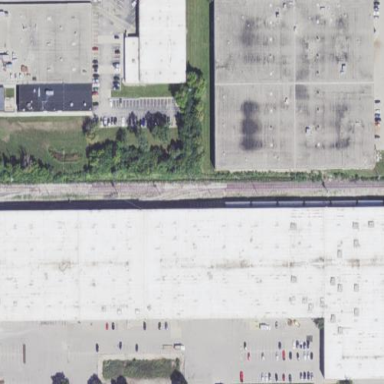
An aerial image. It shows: Industrial building.